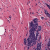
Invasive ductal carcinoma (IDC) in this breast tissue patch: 0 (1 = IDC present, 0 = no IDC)